Question: I saw this snippet in Ember.js:
'''
for (var i=0, l=deps.length; i<l; i++) {
if (deps[i] === 'exports') {
reified.push(exports = {});
} else {
reified.push(requireModule(resolve(deps[i])));
}
}
'''
Please take a look at 'var i=0, l=deps.length; i<l; i++', the length of 'deps' is defined before the loop. I was wonder why did they have to do that instead of just use 'var i=0; i<deps.length; i++'. I think maybe this is a "performance trick", so I decided to make a test on jsperf:
<URL>

The result shows that the second one is faster. So there is must be another reason they used the first one.
Anyone have any idea? Thanks a lot.
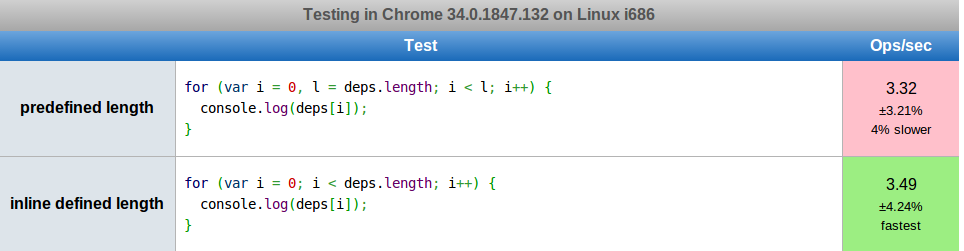
Answer: This is not so much a good practice as a small performance optimization. In very large arrays it will yield a significant performance improvement. The reason for doing this is that it "caches" the length value of the array, NodeList, etc., so that in your loop's exit condition you don't have to re-access the property every time because it is stored inside the variable.
As with any code, the performance gain varies and it could be faster or slower depending on the browser.